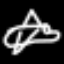
Label: airplane